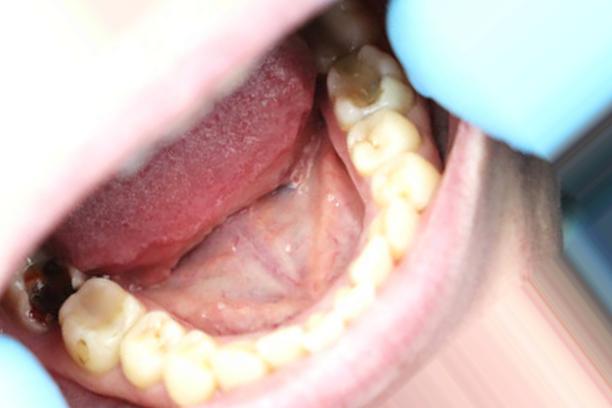
Condition: Caries